Question: I am using GraphViz to make a tabular structure. I was using the 'record' style, but the boxes weren't lining up. Given the answer to <URL> question, I thought I'd use the HTML style instead. However, I can't seem to properly nest tables. Here's my dot code:
'''
digraph test {
graph [ratio=fill];
node [label="\N", fontsize=15, shape=plaintext];
graph [bb="0,0,352,154"];
arset [label=<
<TABLE ALIGN="LEFT">
<TR>
<TD>Top left</TD>
<TD>
<TABLE>
<TR><TD>Row 1</TD></TR>
<TR><TD>Row 2</TD></TR>
</TABLE>
</TD>
</TR>
<TR>
<TD>Bottom Left</TD>
<TD>
<TABLE>
<TR><TD>Row 1</TD></TR>
<TR><TD>Row 2</TD></TR>
</TABLE>
</TD>
</TR>
</TABLE>
>, ];
}
'''
And here's the output:

So many extra lines! Can anyone help me figure out how to properly make a nested table? On the flip side, an answer to the linked question detailing how to get cells to align using the record display would suffice.
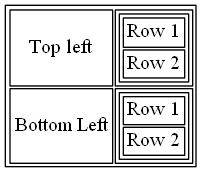
Answer: I've added BORDER="0" to inner tables
'''
digraph test {
graph [ratio=fill];
node [label="\N", fontsize=15, shape=plaintext];
graph [bb="0,0,352,154"];
arset [label=<
<TABLE ALIGN="LEFT">
<TR>
<TD>Top left</TD>
<TD>
<TABLE BORDER="0">
<TR><TD>Row 1</TD></TR>
<TR><TD>Row 2</TD></TR>
</TABLE>
</TD>
</TR>
<TR>
<TD>Bottom Left</TD>
<TD>
<TABLE BORDER="0">
<TR><TD>Row 1</TD></TR>
<TR><TD>Row 2</TD></TR>
</TABLE>
</TD>
</TR>
</TABLE>
>, ];
}
'''
and here is the result

You can find <URL> many other options to control HTML layout